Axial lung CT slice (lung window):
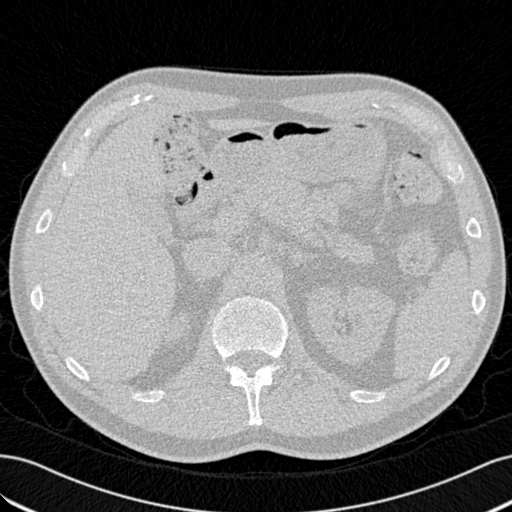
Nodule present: no